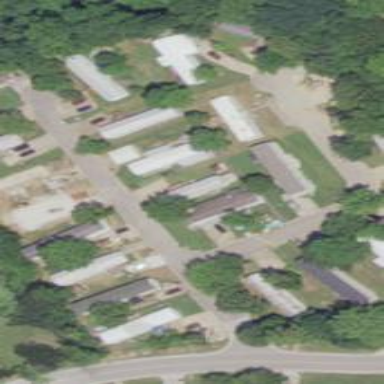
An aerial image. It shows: Residential area known as trailer park.